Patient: sex F, age 71
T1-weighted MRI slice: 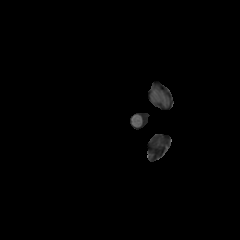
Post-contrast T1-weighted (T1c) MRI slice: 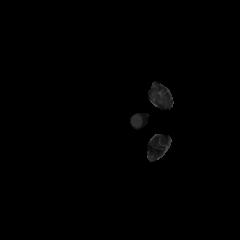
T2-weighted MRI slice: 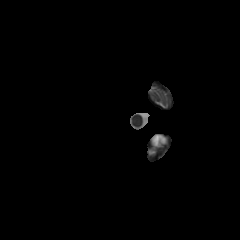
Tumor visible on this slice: no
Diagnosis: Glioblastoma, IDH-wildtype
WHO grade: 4